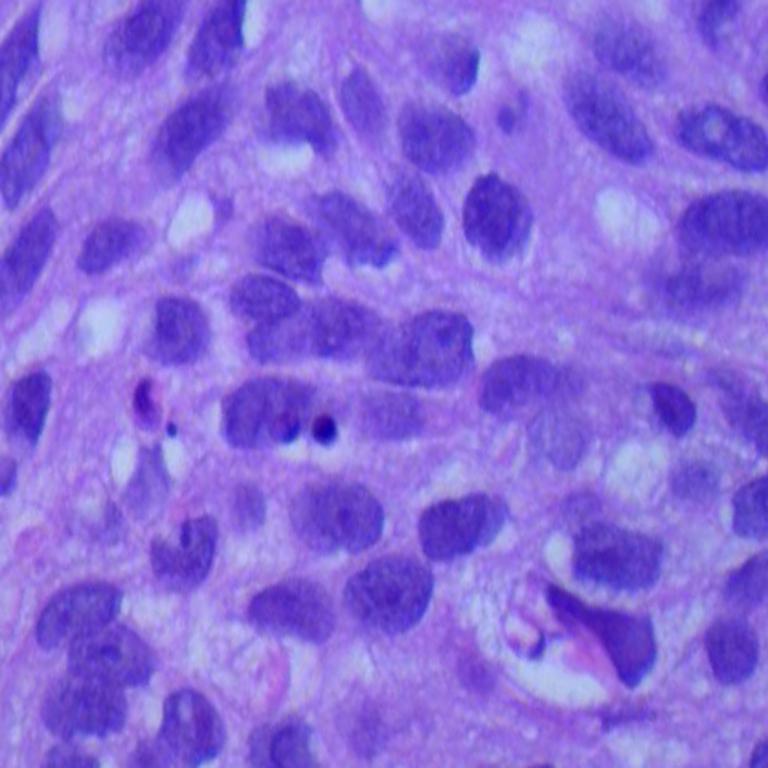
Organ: lung
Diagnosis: squamous carcinomas